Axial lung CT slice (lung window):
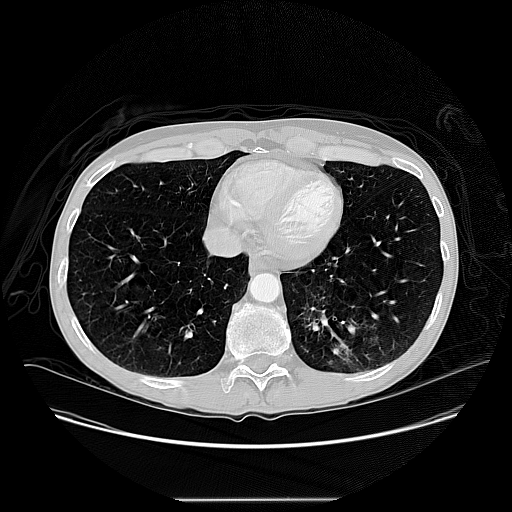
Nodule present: no